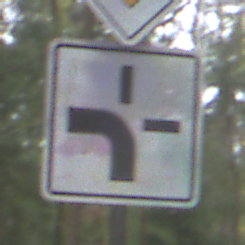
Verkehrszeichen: VerlaufVorfahrtsstrasse1
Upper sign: Vorfahrtsstrasse
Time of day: Midday
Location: Outdoor (Nature)
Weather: Overcast
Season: NotSpecified
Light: Natural